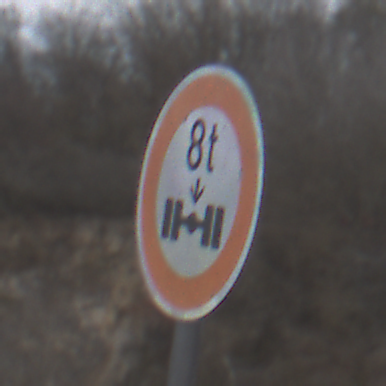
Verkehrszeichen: TatsaechlicheAchslast
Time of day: MorningAfternoon
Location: Outdoor (Suburban)
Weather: Overcast
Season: NotSpecified
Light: Natural